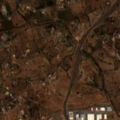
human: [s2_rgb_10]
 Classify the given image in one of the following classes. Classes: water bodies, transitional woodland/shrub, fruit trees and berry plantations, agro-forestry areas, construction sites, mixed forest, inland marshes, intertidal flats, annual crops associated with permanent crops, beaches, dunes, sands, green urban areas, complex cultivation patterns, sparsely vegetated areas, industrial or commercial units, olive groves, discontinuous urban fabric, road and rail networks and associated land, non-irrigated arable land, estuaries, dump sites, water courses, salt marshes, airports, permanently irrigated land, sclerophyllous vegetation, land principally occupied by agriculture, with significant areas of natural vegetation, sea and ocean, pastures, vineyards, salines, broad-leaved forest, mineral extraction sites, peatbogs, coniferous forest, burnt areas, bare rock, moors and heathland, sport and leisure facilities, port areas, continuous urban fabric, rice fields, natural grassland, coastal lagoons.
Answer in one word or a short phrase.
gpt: discontinuous urban fabric, annual crops associated with permanent crops, complex cultivation patterns